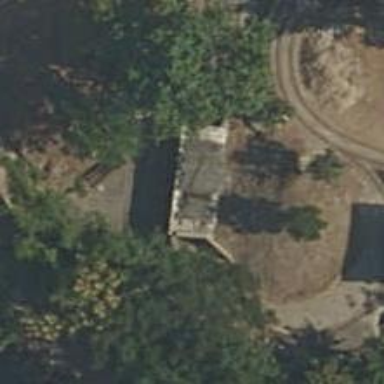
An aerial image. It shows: Miniature railway tunnel.